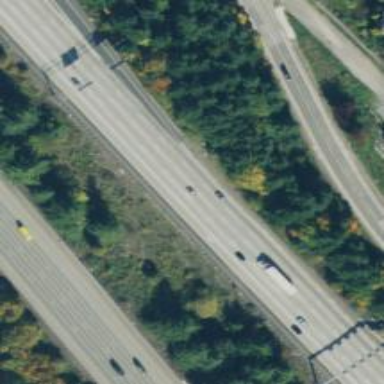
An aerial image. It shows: Motorway junction.